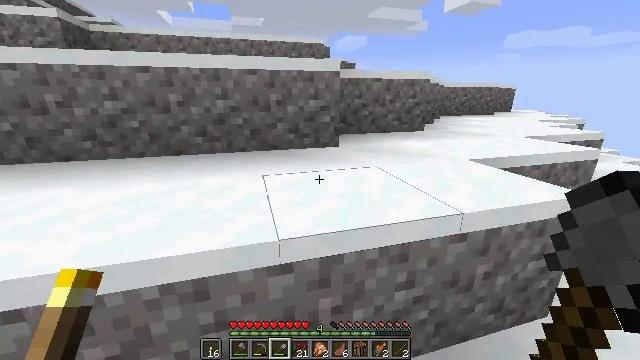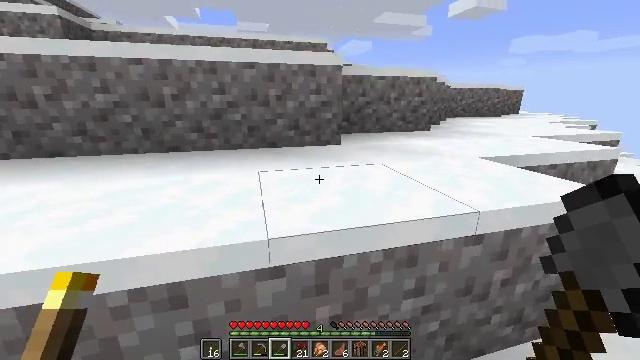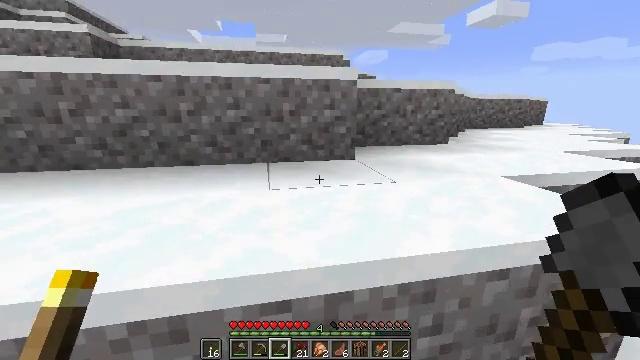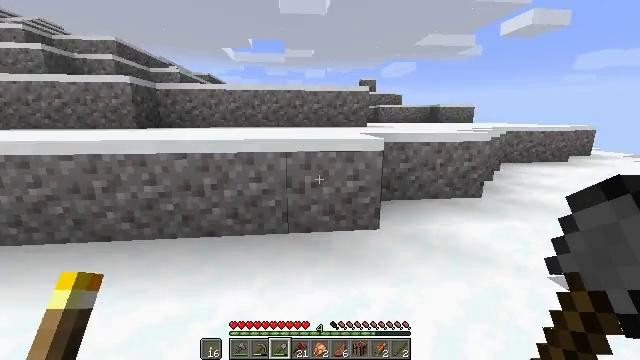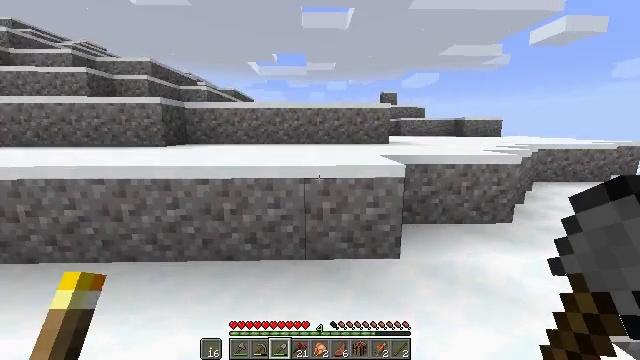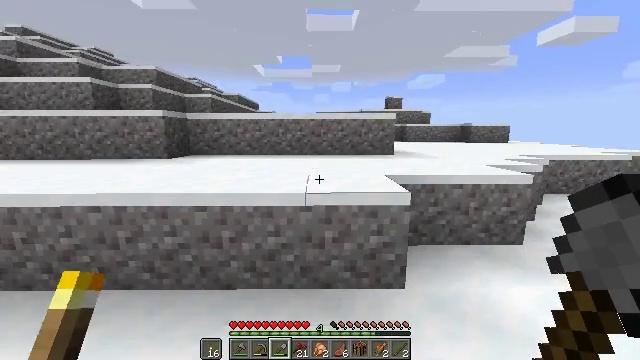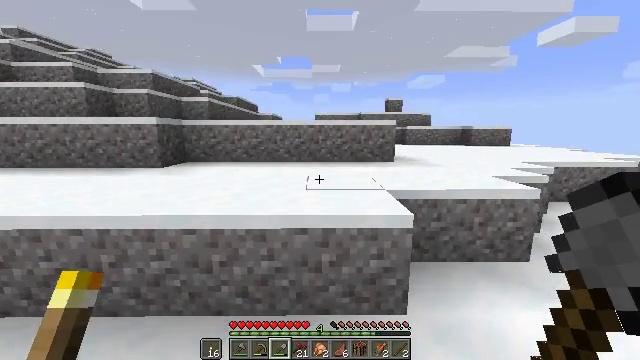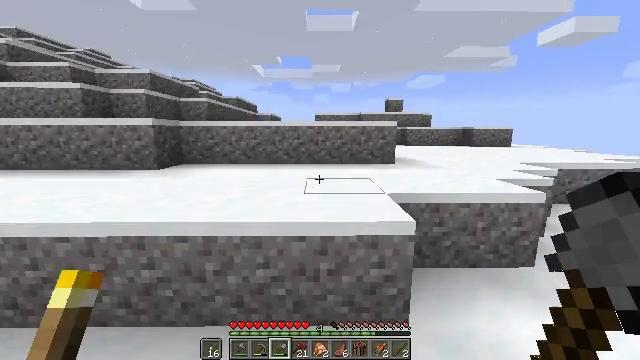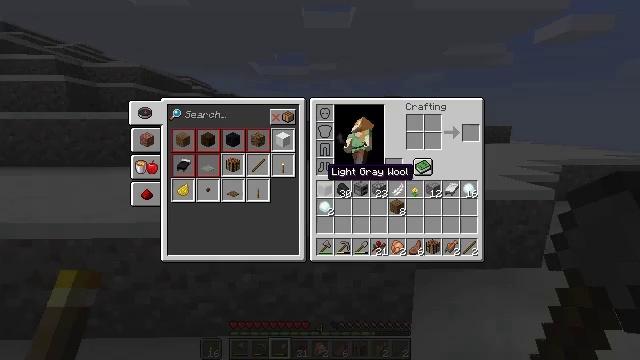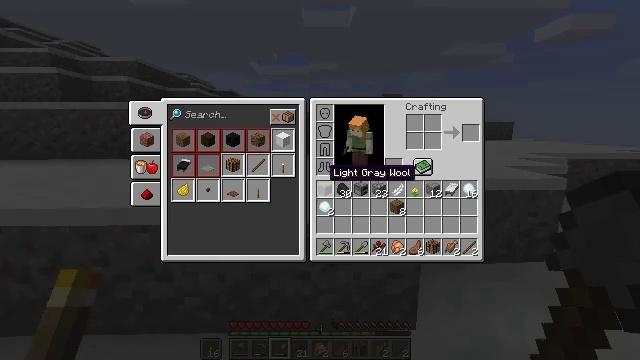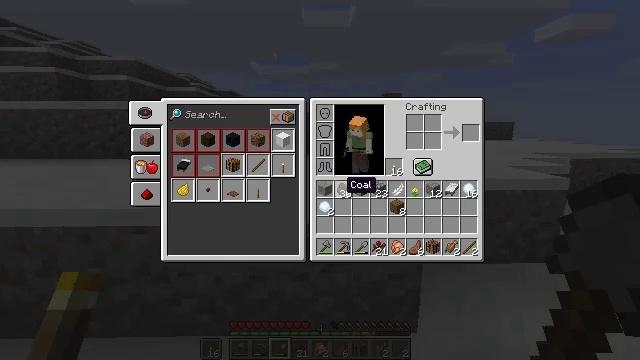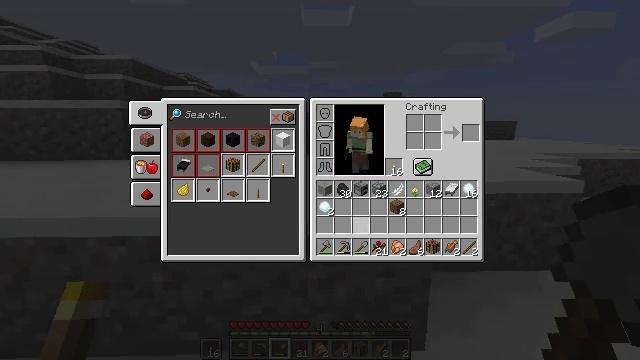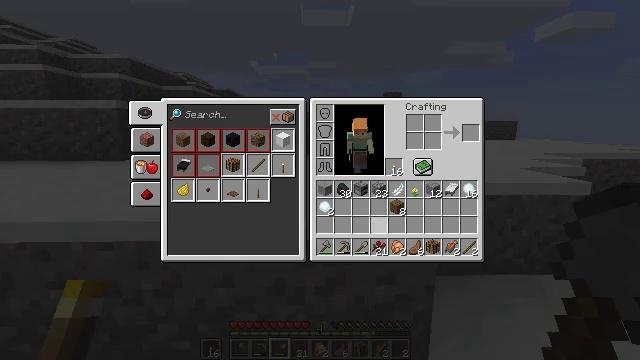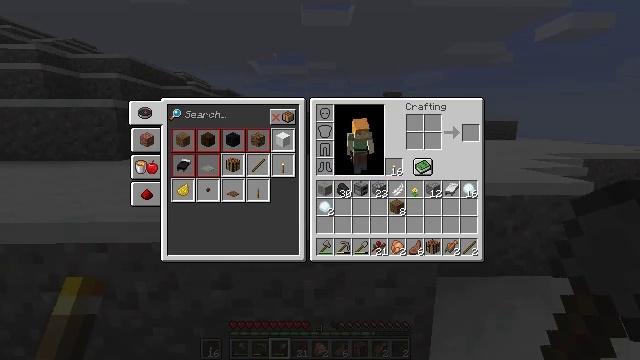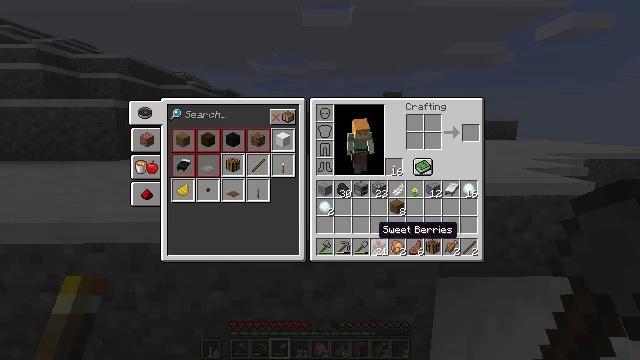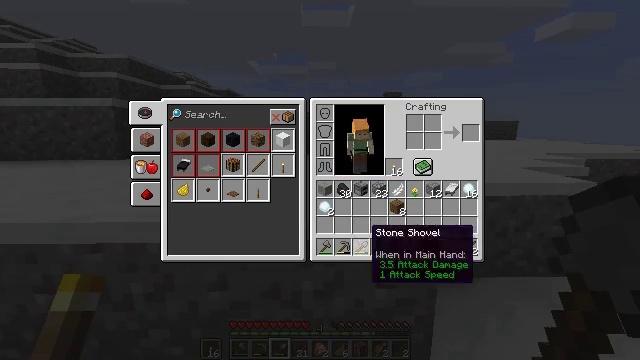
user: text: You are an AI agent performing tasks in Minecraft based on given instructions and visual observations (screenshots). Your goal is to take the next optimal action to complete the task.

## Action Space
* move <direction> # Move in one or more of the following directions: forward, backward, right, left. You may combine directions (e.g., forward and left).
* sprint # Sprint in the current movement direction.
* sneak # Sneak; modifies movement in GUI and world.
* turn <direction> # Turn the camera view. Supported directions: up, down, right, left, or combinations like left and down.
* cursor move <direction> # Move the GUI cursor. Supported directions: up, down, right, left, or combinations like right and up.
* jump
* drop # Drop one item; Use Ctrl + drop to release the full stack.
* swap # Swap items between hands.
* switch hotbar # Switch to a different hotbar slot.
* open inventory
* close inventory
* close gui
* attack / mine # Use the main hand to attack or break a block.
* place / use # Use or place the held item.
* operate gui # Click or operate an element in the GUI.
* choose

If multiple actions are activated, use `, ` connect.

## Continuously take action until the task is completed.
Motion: motion action
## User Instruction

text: Dig up the snow layers.
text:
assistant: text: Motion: move forward, jump
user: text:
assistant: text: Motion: move forward, turn left and up, jump
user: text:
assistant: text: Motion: move forward, turn left and up, jump
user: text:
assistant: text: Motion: move forward, turn left and up, jump
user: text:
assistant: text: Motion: move forward, turn left
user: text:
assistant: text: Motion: move forward
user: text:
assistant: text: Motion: move forward
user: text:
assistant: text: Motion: move forward, close inventory
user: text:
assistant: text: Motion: move forward, close inventory
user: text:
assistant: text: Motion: cursor move right and down, close inventory
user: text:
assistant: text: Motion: cursor move right and down, close inventory
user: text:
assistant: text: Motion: cursor move right and down, open gui
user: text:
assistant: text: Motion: no_op
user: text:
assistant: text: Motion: no_op
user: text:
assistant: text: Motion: cursor move left
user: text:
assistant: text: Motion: cursor move left
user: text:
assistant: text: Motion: cursor move left
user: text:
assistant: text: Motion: no_op
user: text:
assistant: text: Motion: no_op
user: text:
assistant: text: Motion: no_op
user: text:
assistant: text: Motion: no_op
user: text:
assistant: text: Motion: no_op
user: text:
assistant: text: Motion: no_op
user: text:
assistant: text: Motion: no_op
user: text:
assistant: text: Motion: operate gui
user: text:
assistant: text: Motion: operate gui
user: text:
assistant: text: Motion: cursor move right
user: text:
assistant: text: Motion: no_op
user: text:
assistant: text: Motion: cursor move right
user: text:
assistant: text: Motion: cursor move right